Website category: university
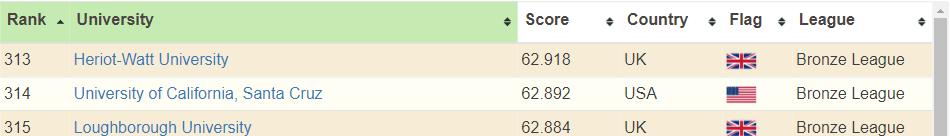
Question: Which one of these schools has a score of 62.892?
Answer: University of California, Santa Cruz

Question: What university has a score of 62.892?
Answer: University of California, Santa Cruz

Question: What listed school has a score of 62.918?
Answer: Heriot-Watt University

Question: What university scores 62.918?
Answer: Heriot-Watt University

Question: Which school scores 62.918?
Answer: Heriot-Watt University

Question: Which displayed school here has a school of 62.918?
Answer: Heriot-Watt University

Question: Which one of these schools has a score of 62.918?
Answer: Heriot-Watt University

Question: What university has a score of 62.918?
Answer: Heriot-Watt University

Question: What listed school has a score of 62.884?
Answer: Loughborough University

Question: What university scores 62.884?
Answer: Loughborough University

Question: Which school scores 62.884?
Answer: Loughborough University

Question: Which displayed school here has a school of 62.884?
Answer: Loughborough University

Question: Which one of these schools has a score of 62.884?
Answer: Loughborough University

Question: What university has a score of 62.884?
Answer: Loughborough University

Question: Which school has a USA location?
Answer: University of California, Santa Cruz

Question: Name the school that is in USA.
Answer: University of California, Santa Cruz

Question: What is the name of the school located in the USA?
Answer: University of California, Santa Cruz

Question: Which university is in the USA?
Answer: University of California, Santa Cruz

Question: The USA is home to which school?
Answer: University of California, Santa Cruz

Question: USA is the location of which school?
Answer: University of California, Santa Cruz